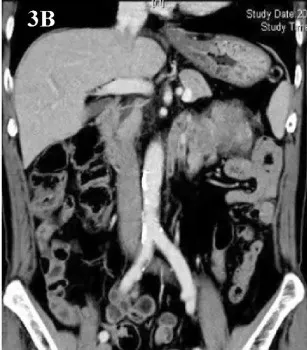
(A, B) Abdominal image before the third operation.
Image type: radiology (ct)